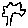
Label: tree